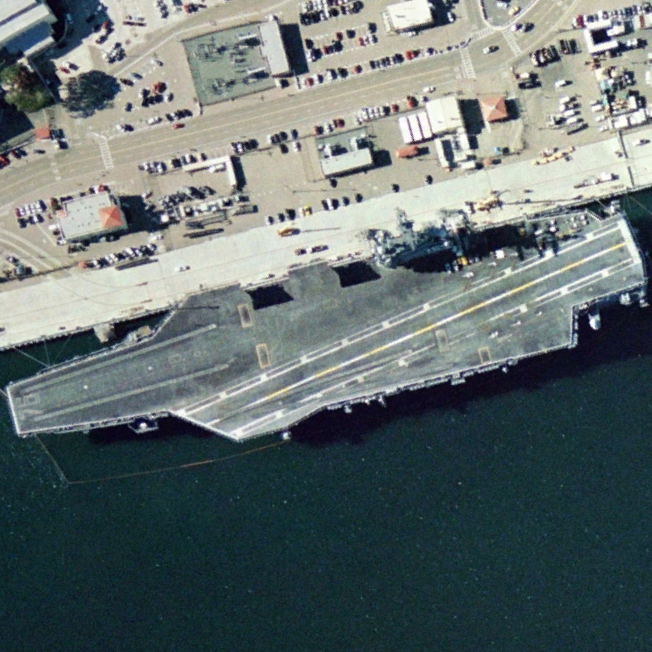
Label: Nimitz-class_aircraft_carrier